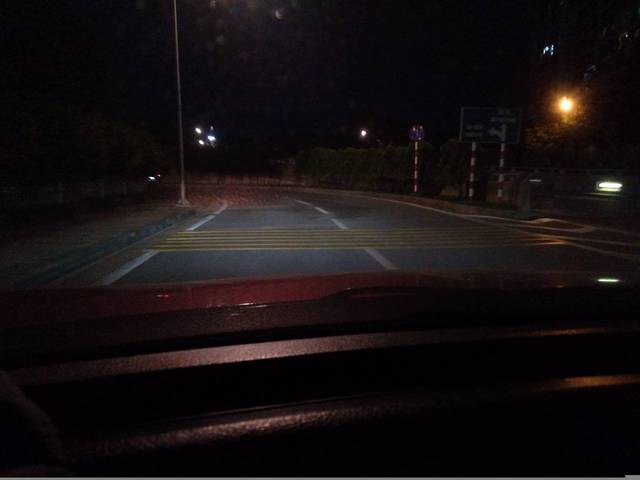
Region: Vietnam
Coordinates: 10.815, 106.666